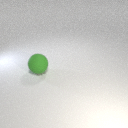
large green rubber sphere